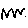
Label: zigzag